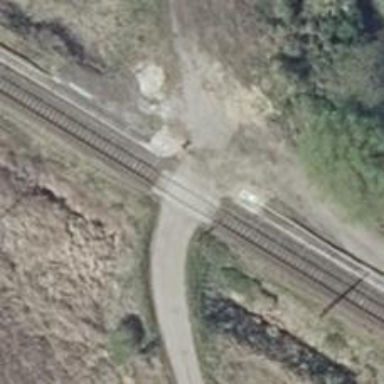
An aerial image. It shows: Railway level crossing.